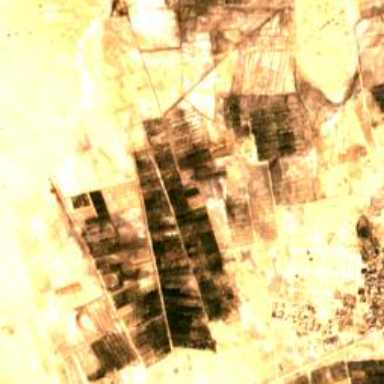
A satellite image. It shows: Beautiful orchard with date palms trees.